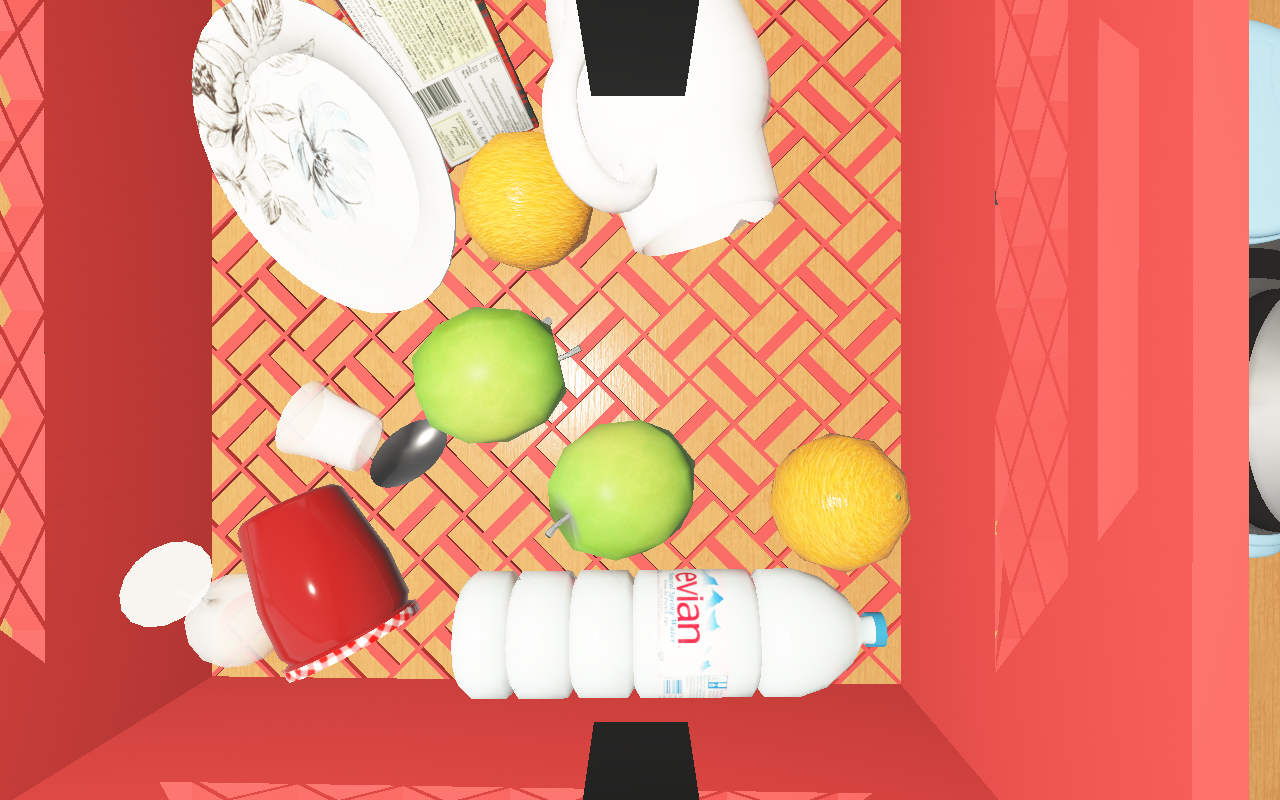
Objects in the scene:
water bottle
apple
apple
orange
orange
glass
wineglass
honey jar
jam jar
biscuit box